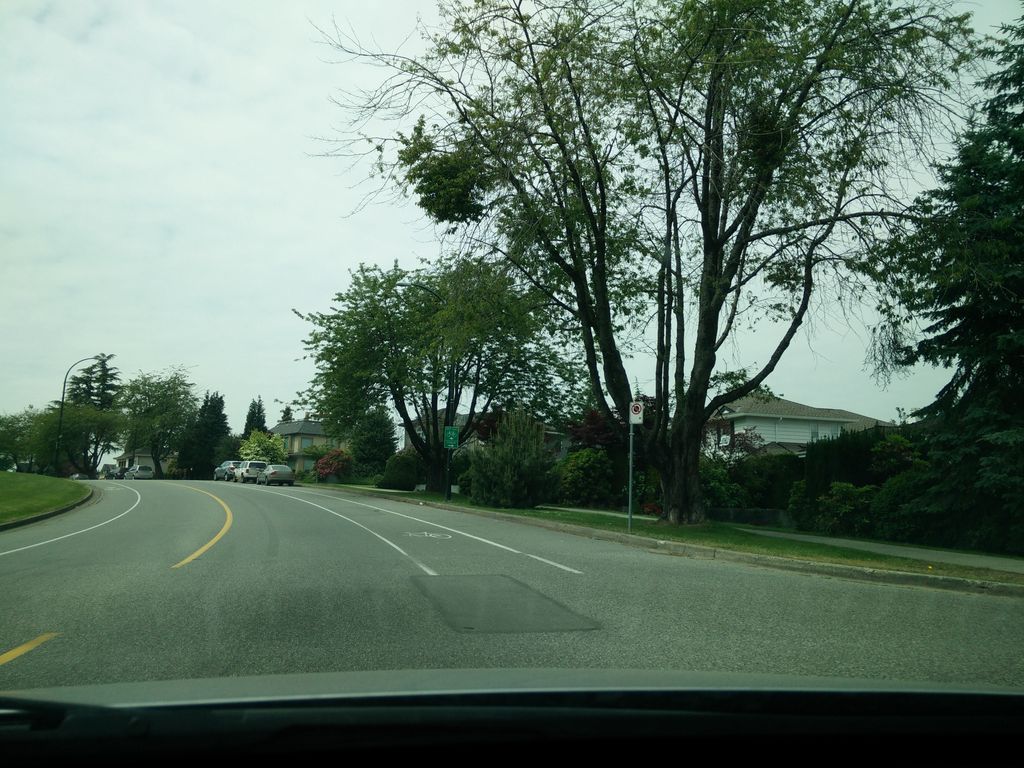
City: vancouver